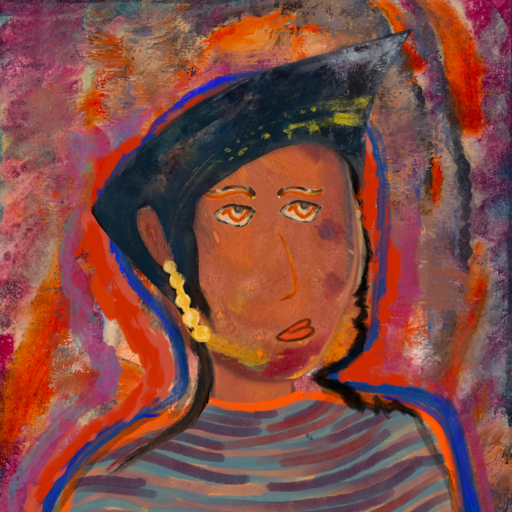
Background: Experience, Head And Neck Side: Mother_And_Son_Son, Face Side: Experience, Bust: Experience, Hair Side: Experience, Head Accessory: Irani, Second Necklace: Blank, Necklace: Blank, Baby: Blank